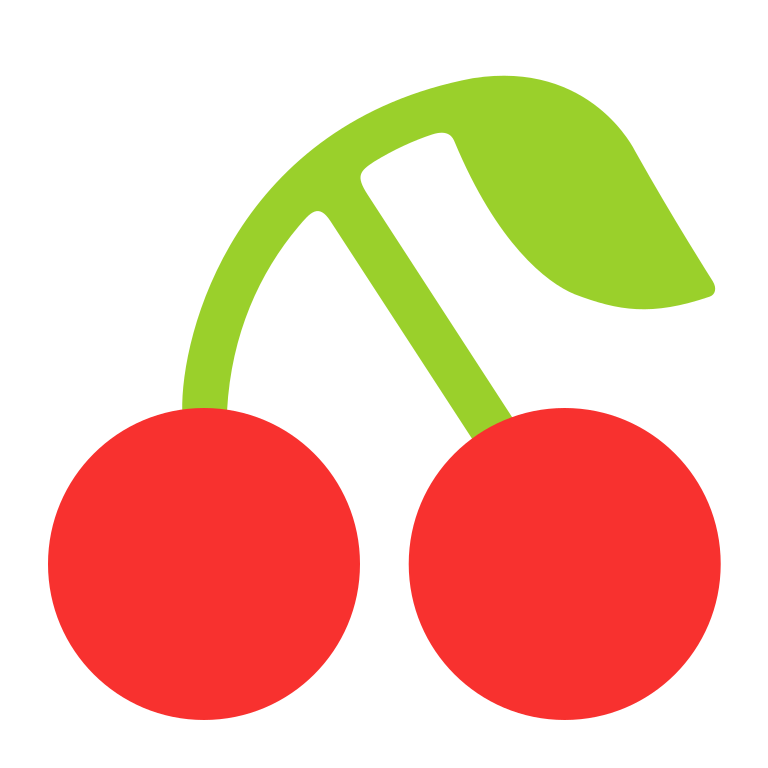
cherries flat